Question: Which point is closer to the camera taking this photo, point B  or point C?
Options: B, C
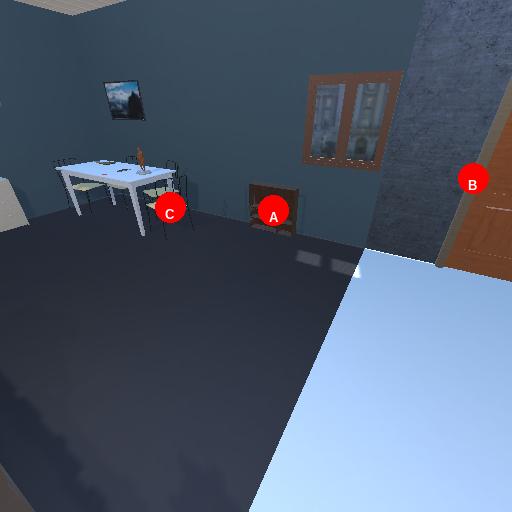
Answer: B